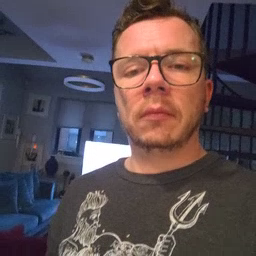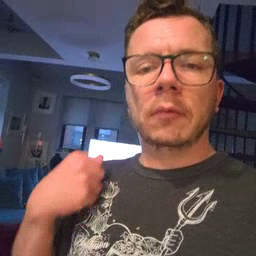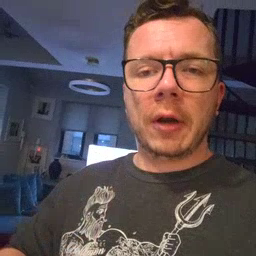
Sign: jacket